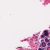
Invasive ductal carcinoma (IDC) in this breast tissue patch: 0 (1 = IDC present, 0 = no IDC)